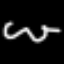
Label: squiggle